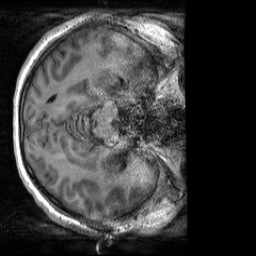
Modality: T1w
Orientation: axial
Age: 21
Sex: female
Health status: healthy
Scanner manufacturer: siemens
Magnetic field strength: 3 T
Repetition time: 2 s
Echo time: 0.00232 s